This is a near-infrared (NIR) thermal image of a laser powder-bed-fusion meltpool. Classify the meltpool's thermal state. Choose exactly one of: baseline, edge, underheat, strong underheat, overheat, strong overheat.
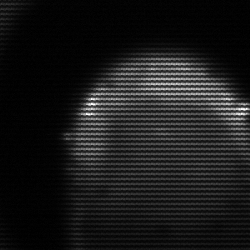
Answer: edge